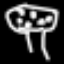
Label: mushroom